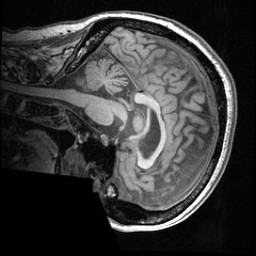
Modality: T1w
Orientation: sagittal
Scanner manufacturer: ge
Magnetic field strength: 3 T
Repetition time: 0.008572 s
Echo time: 0.003384 s